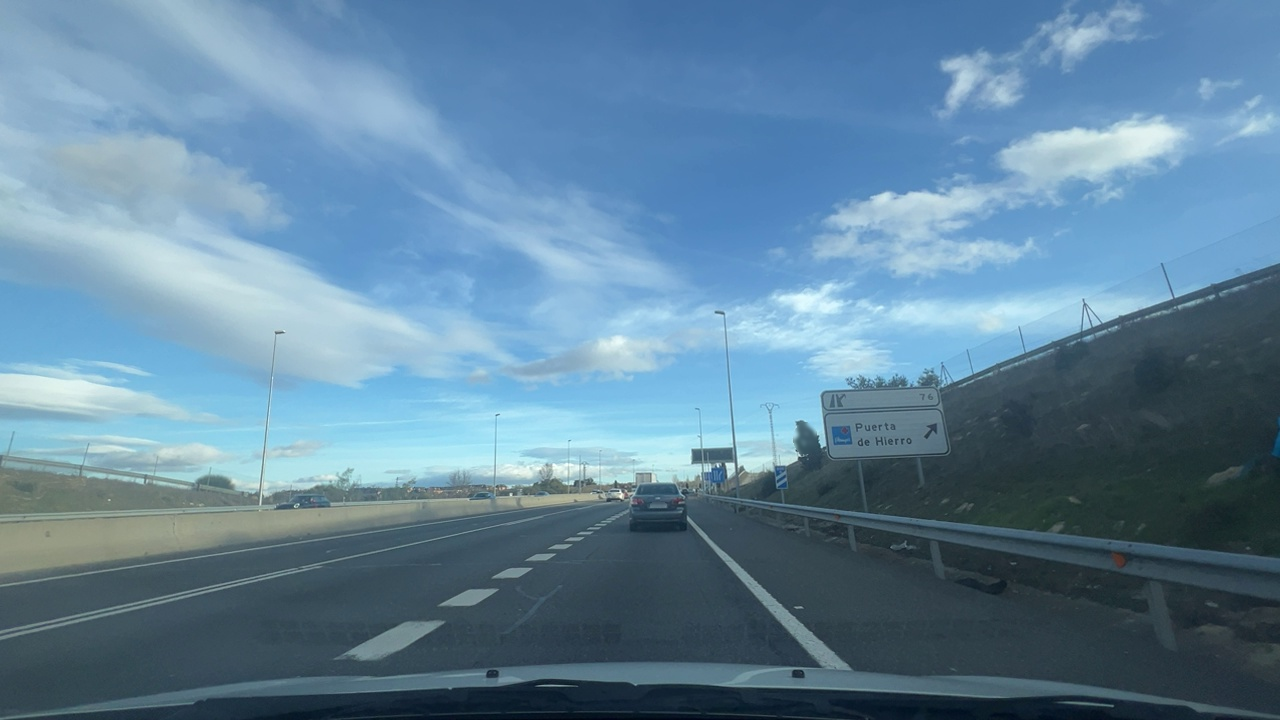
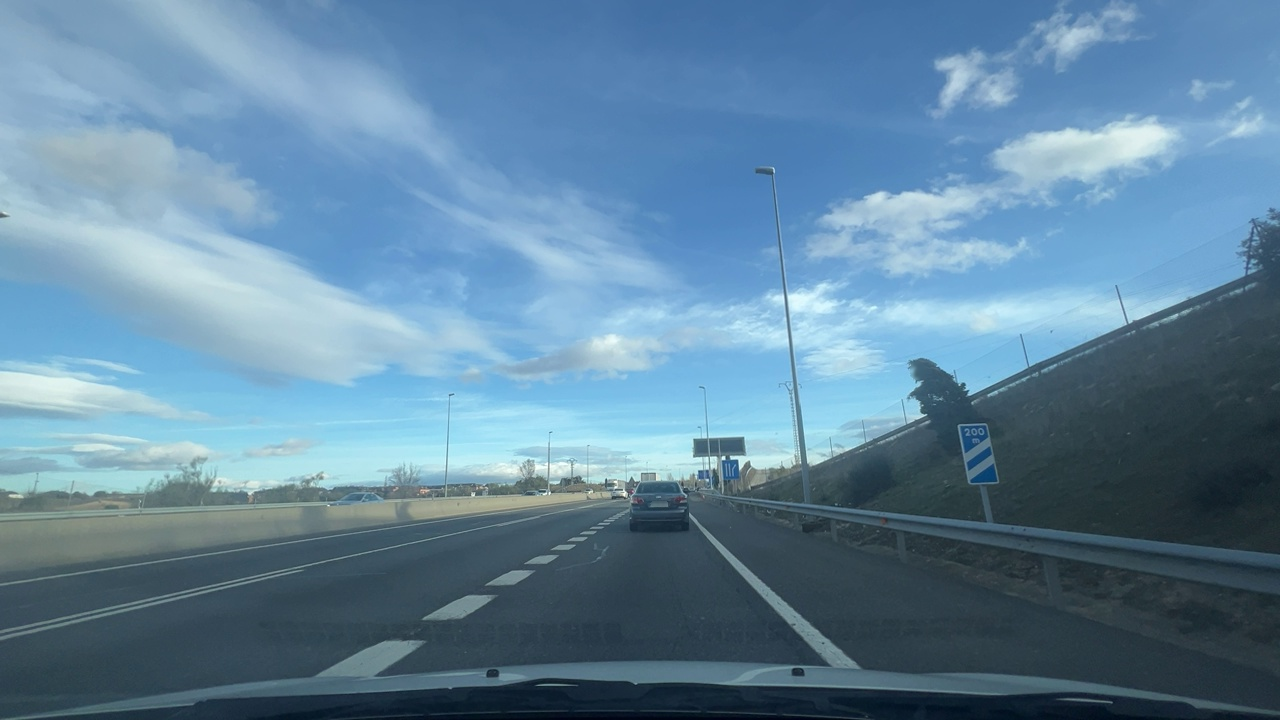
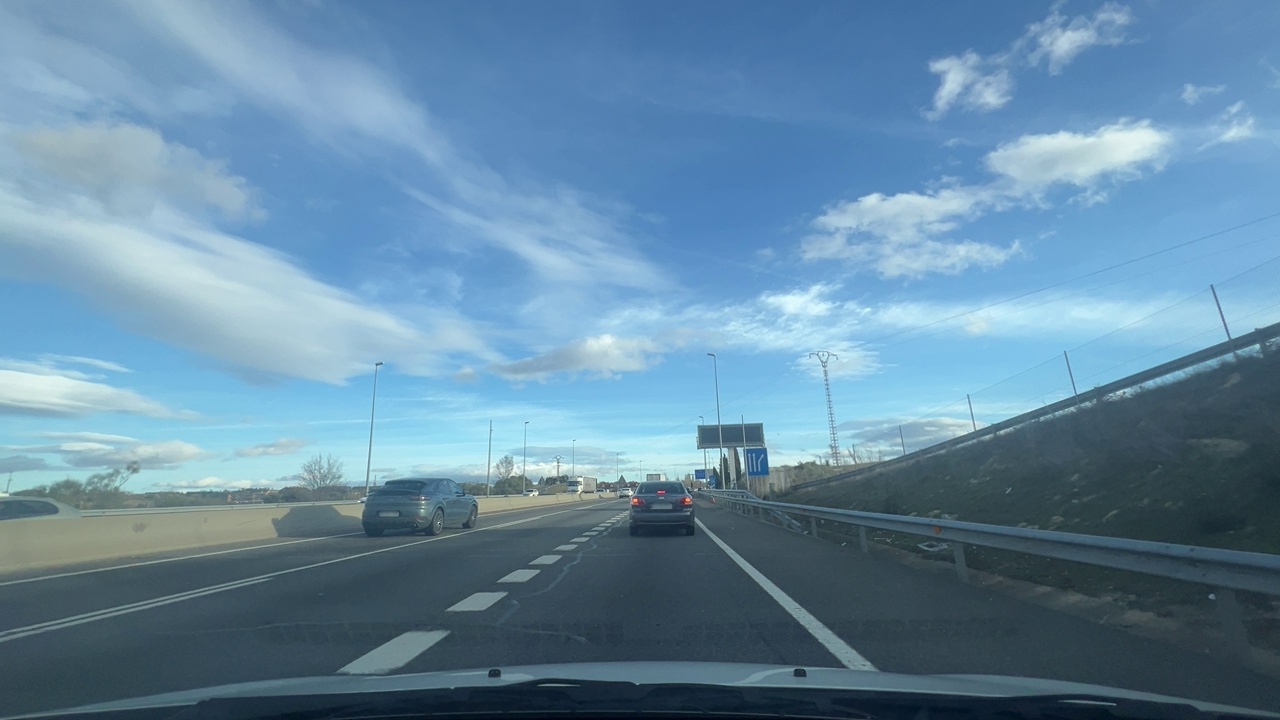
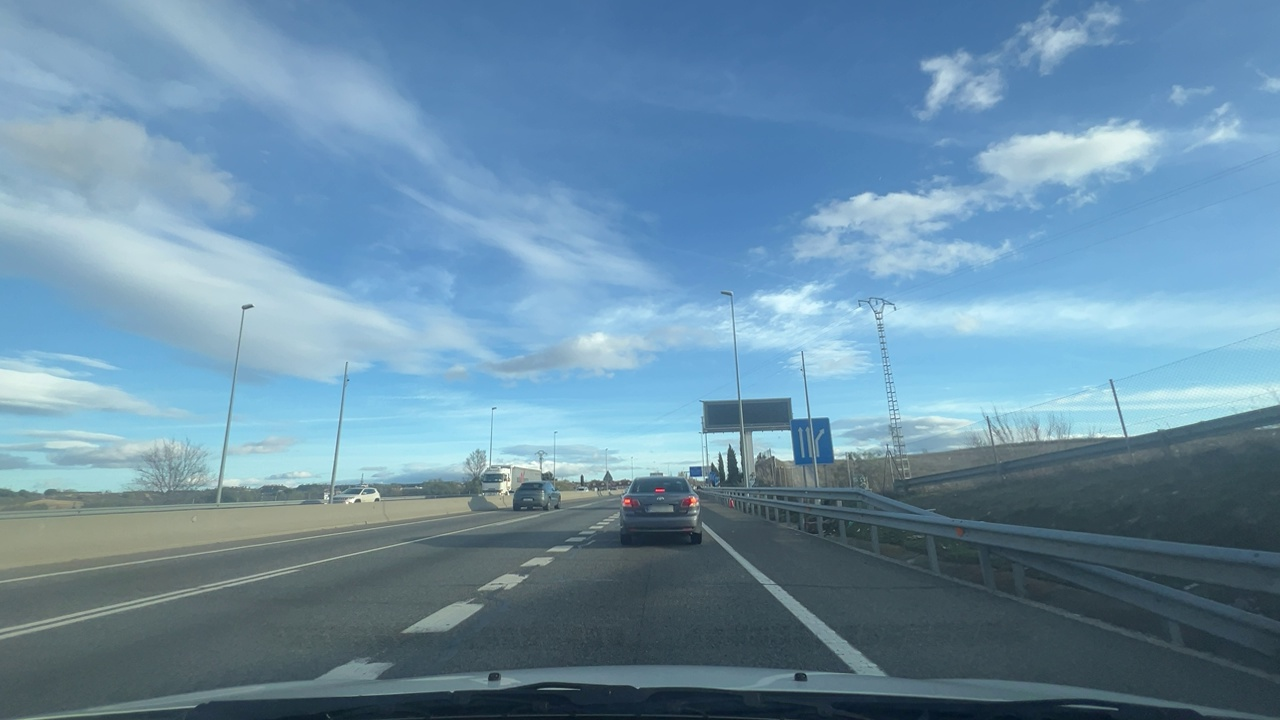
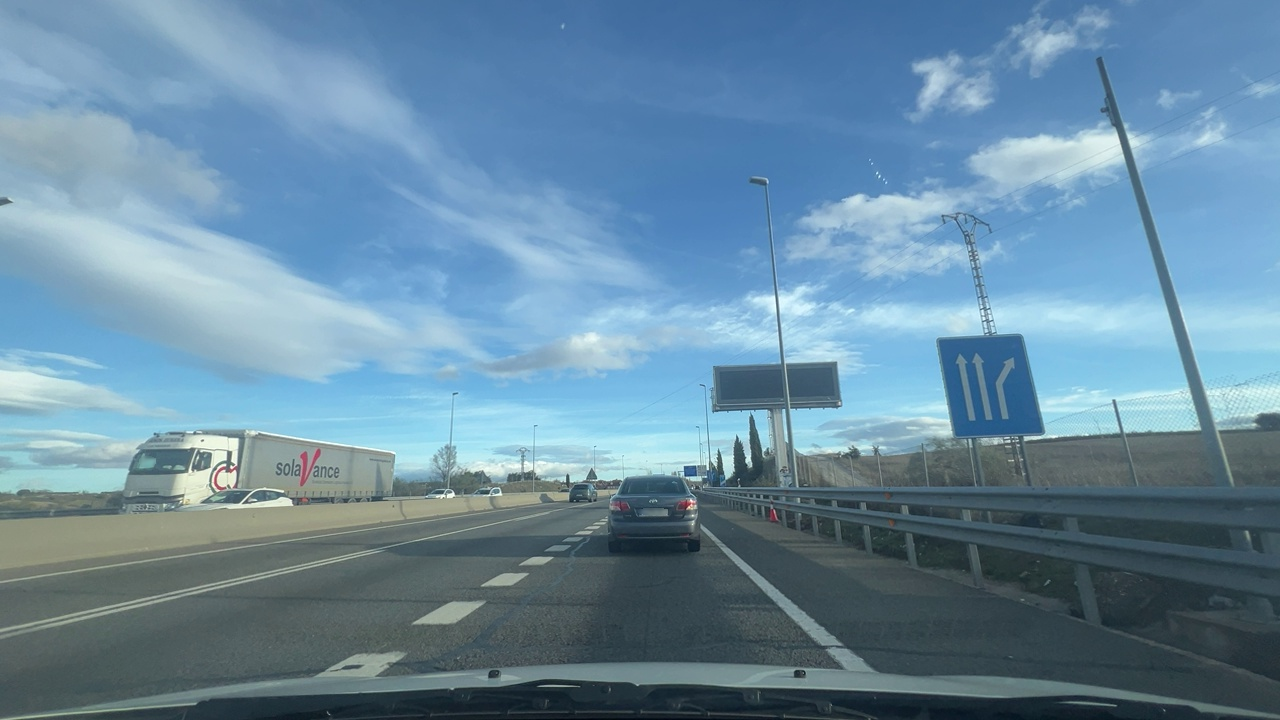
Situation: Leading braking
Question: Is there a vehicle directly ahead in the ego lane with brake lights on?
Answer: Yes
Reasoning: A vehicle in front of the ego vehicle shows active red brake lights.

Situation: Leading braking
Question: Is the distance between the ego vehicle and the vehicle ahead decreasing?
Answer: Yes
Reasoning: The relative distance to the leading vehicle is reducing over time.

Situation: Leading braking
Question: Is either the ego vehicle or the leading vehicle stationary?
Answer: No
Reasoning: No vehicle in this scenario is stationary

Situation: Leading braking
Question: Is the ego vehicle decelerating due to dense traffic or congestion ahead?
Answer: Yes
Reasoning: Multiple closely spaced vehicles ahead indicate traffic congestion